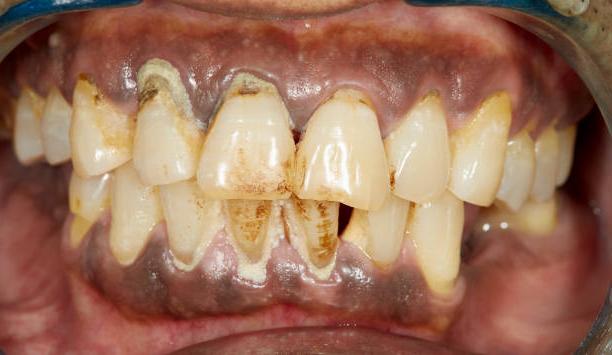
Condition: Calculus